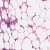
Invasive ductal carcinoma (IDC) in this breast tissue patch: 0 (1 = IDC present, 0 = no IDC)